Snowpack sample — Snodgrass Mountain, Crested Butte, Colorado (2/4/25, 12:06 PM MST)
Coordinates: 38.923, -106.968
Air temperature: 35 °F
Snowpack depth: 80 cm
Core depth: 60 cm
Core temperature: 32 °F
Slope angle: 14°, slope face: 78°
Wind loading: low
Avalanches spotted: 0
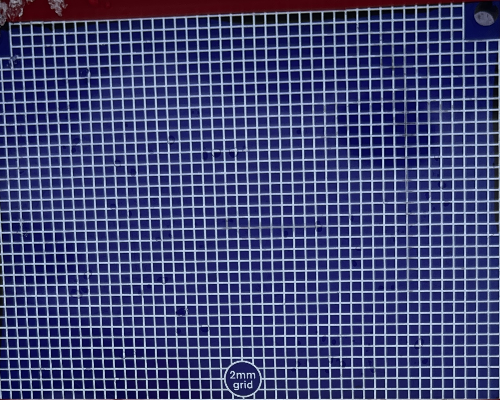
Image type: profile
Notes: No avalanches nearby, unusually warm weather for the last month reported by residents, Collected 25 yards from treeline